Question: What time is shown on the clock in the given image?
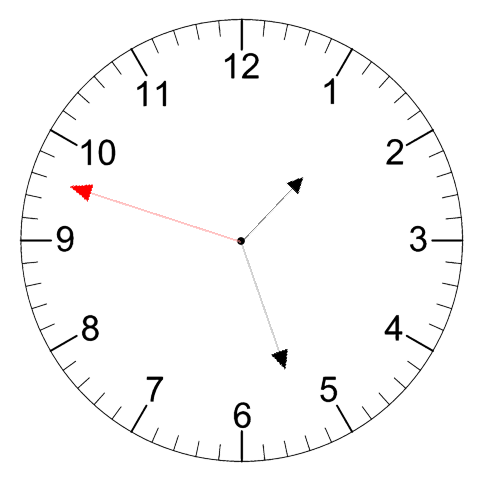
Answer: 01:26:48